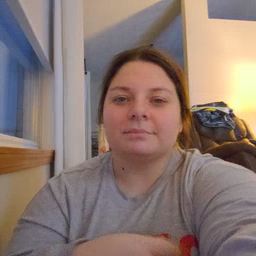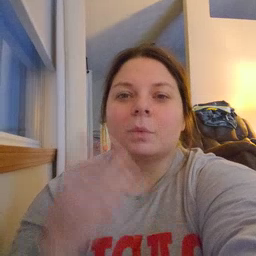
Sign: wet